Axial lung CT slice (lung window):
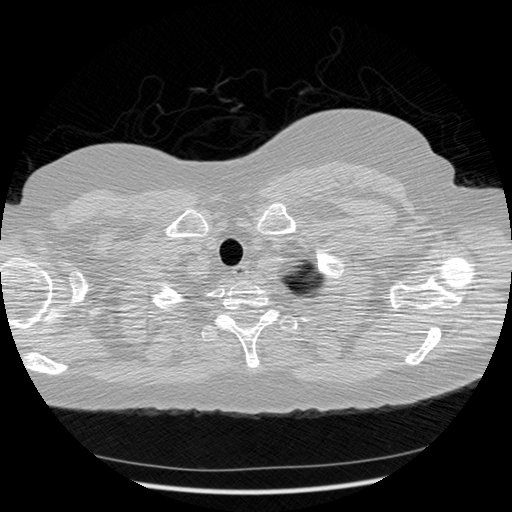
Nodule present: no